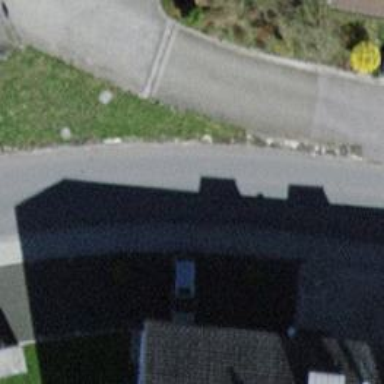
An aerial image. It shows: Smooth asphalt road in residential area.